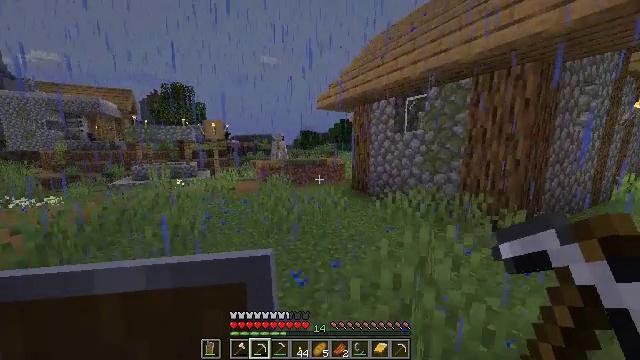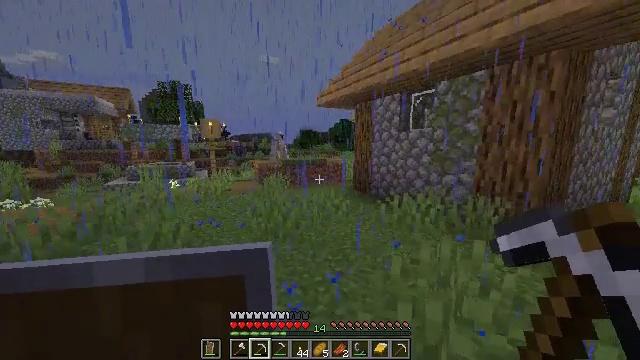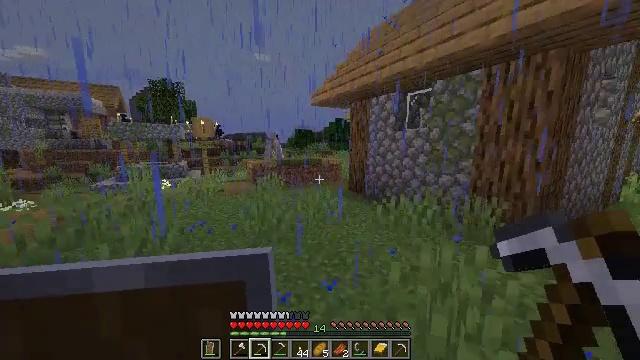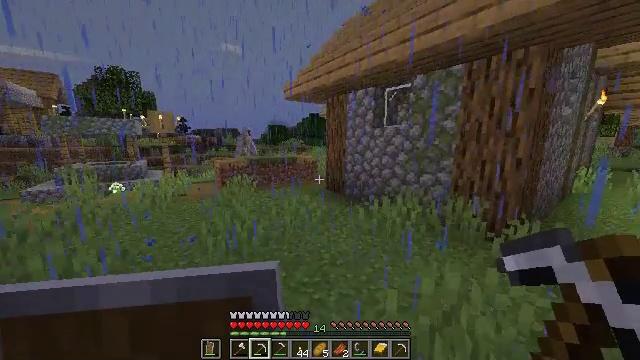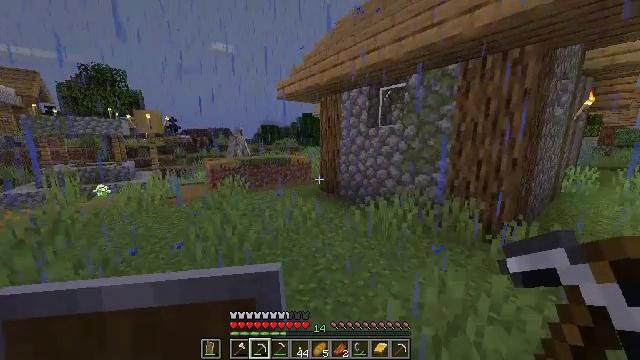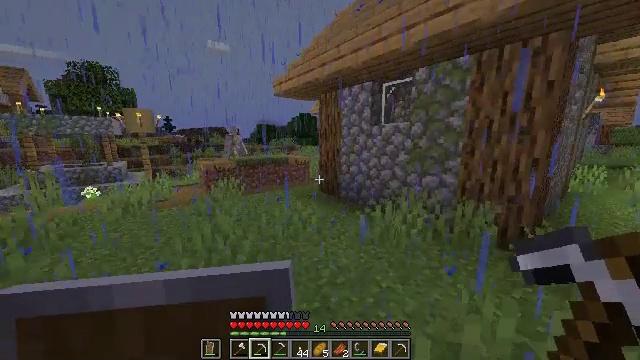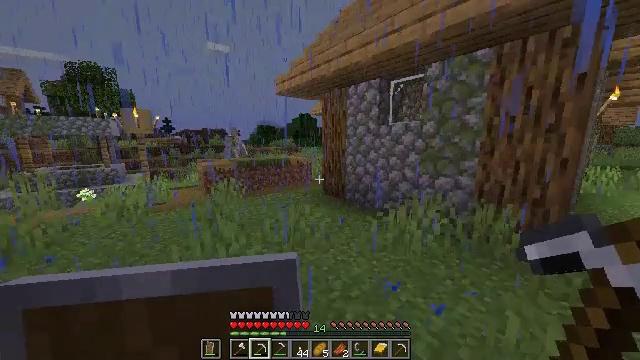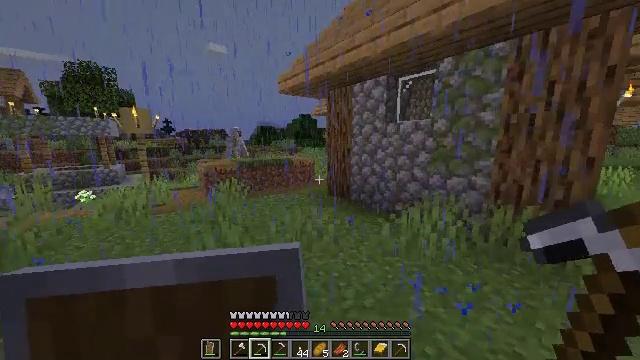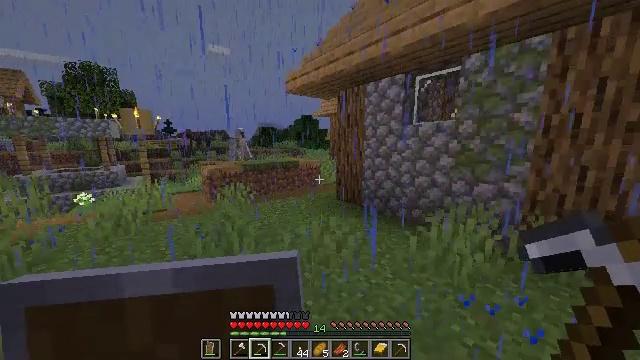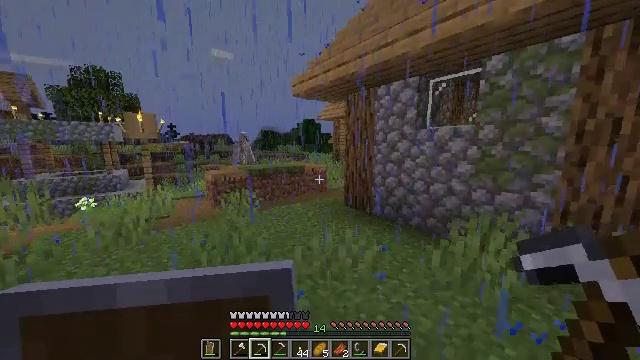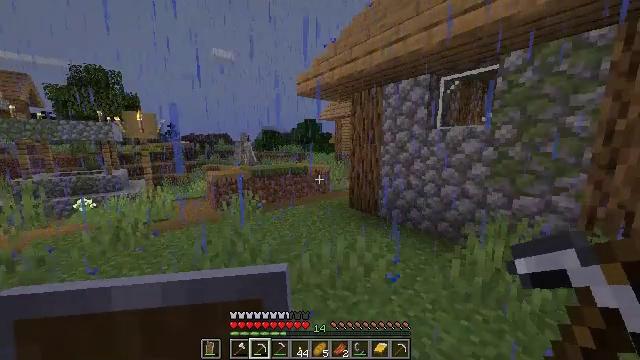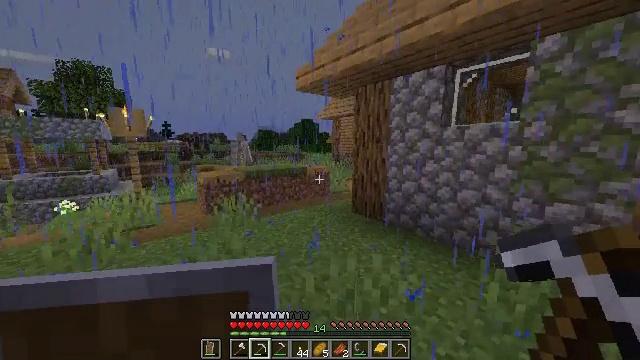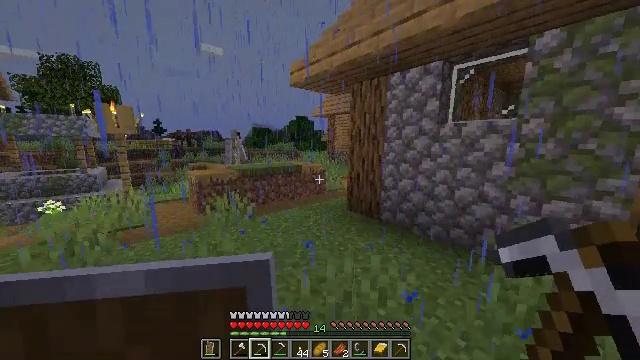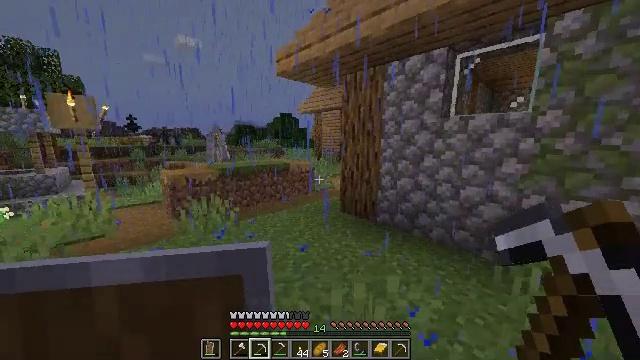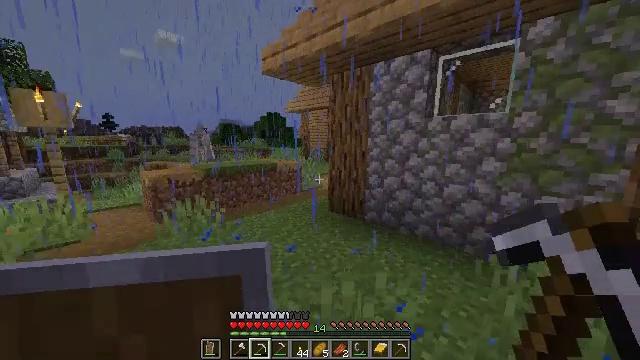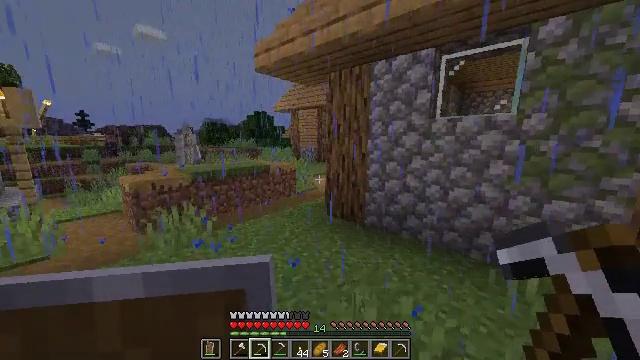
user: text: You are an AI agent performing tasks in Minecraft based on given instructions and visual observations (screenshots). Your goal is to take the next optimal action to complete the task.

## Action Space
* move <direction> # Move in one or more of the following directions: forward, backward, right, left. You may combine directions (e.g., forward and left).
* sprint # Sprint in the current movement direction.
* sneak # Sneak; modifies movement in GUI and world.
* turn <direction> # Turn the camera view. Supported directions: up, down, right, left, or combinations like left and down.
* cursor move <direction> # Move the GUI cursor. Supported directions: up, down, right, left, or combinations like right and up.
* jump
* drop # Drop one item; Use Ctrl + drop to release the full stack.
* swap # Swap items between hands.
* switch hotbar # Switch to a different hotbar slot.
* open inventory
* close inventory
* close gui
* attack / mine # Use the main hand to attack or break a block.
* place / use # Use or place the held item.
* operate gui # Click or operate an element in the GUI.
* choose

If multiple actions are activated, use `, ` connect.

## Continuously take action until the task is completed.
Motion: motion action
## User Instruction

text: Remove the yellow bed.
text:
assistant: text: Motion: move forward, sprint
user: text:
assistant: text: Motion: move forward, sprint, turn right
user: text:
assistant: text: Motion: move forward, sprint, turn right
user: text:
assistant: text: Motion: move forward, sprint, turn right
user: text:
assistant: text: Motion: move forward and move left, sprint
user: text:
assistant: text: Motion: move forward and move left, sprint
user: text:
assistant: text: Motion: move forward and move left, sprint
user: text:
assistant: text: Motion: move forward and move left, sprint
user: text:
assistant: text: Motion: move forward and move left, sprint, turn up
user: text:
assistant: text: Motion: move forward, sprint
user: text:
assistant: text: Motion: move forward, sprint
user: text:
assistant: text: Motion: move forward, sprint, turn right
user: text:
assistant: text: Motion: move forward and move left, sprint, turn right
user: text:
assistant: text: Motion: move forward and move left, sprint, turn right
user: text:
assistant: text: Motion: move forward and move left, sprint, turn right
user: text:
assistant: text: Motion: move forward and move left, sprint, turn right
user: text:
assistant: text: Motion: move forward, sprint, turn right
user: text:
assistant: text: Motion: move forward, sprint, turn right
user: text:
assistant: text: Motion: move forward, sprint, turn right
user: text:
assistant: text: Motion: move forward and move left, sprint, turn right
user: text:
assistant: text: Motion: move forward and move left, sprint, turn right
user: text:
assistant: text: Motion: move forward and move left, sprint, turn right
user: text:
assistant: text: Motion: move forward and move left, sprint, turn right
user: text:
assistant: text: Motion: move forward and move left, sprint, turn right
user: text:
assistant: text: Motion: move forward, sprint, turn right
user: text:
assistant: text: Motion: move forward, sprint, turn right
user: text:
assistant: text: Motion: move forward, sprint
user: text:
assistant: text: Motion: move forward and move left, sprint, turn right and up
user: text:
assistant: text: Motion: move forward and move left, sprint
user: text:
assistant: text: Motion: move forward and move left, sprint